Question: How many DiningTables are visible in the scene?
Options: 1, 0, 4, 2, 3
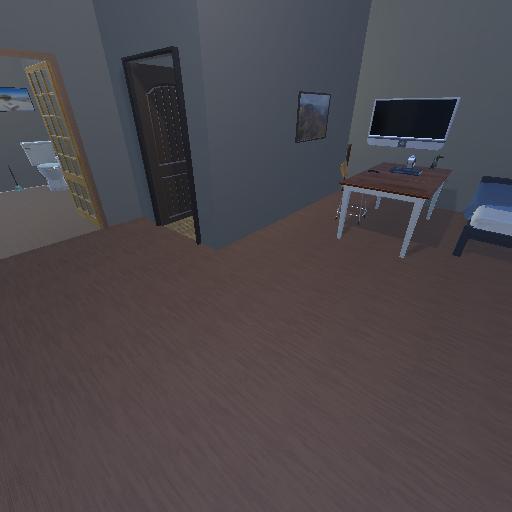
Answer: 1